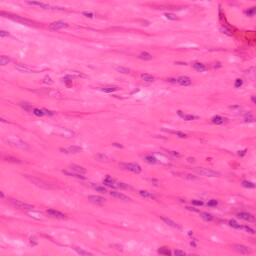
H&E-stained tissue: Colon